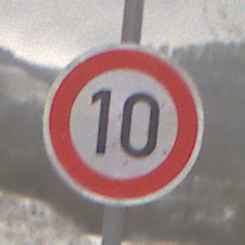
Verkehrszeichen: Geschwindigkeit10
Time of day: Midday
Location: Outdoor (Nature)
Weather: Overcast
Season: Winter
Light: Natural